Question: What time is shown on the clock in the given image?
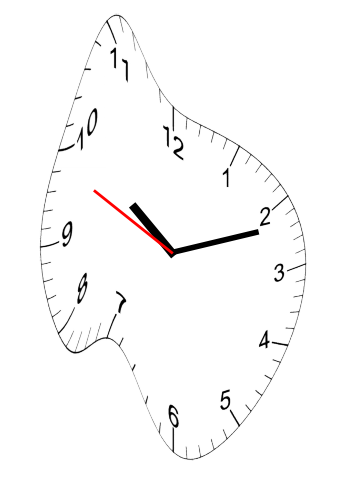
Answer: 10:11:49